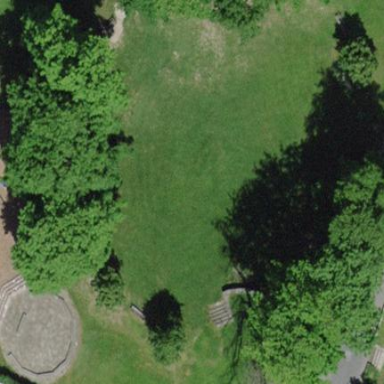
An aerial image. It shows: Park.